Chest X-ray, AP view. Patient: 37 years old, sex F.
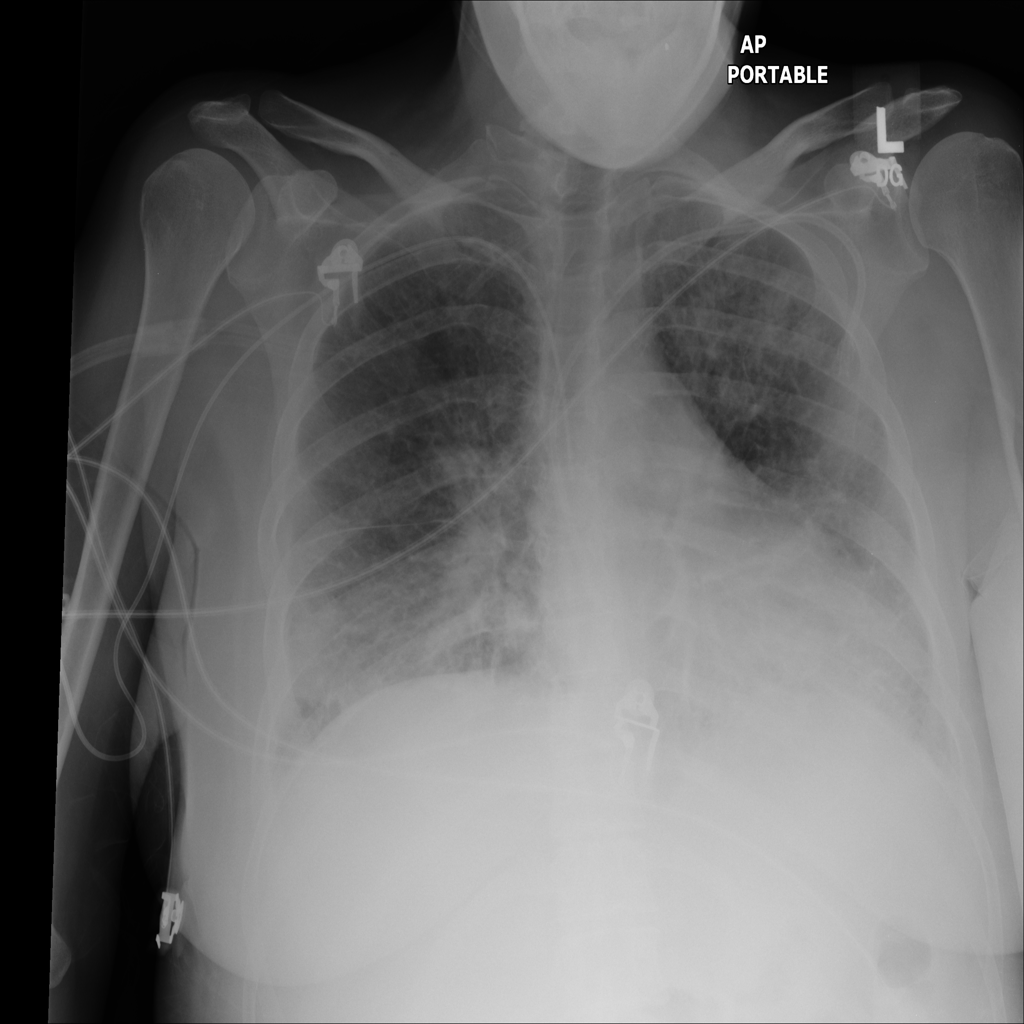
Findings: Infiltration